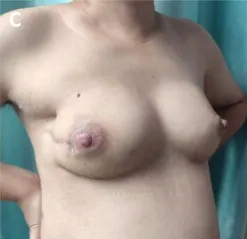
Follow-up 18 months after the operation. There is no tumor recurrence, the reconstructed breast was symmetrical, and the shape was excellent. (A-C) Post-surgery photographs taken from different angles.
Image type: medical_photograph (other_medical_photograph)